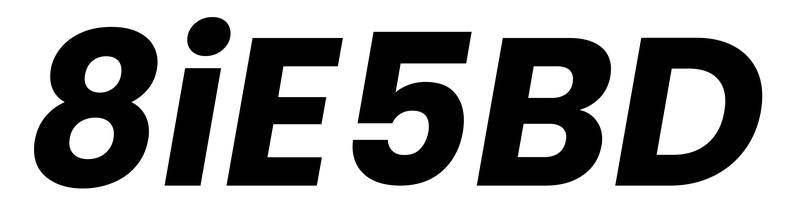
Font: Poppins-BoldItalic